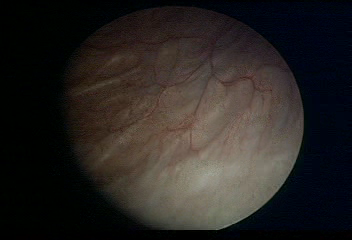
Modality: WLC
Class: Normal mucosa
Bladder cancer association: No